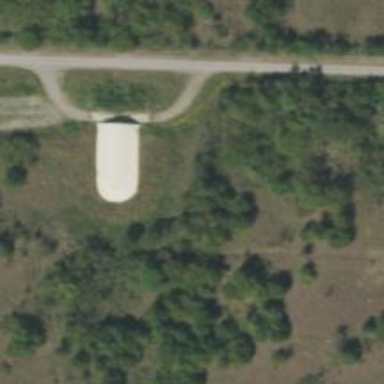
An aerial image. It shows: Military bunker for protection and defense.